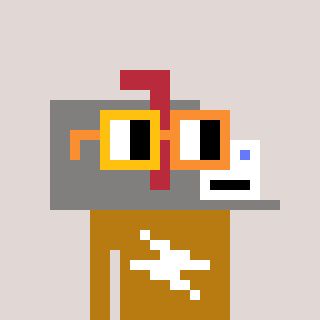
a pixel art character with square yellow and orange glasses, a mailbox-shaped head and a gold-colored body on a warm background